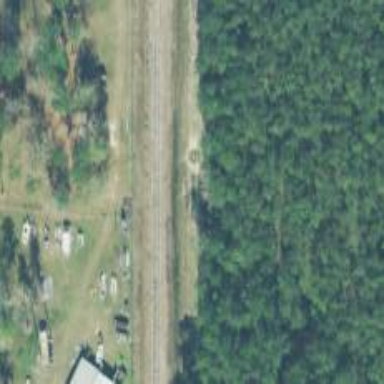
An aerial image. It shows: Railway track.